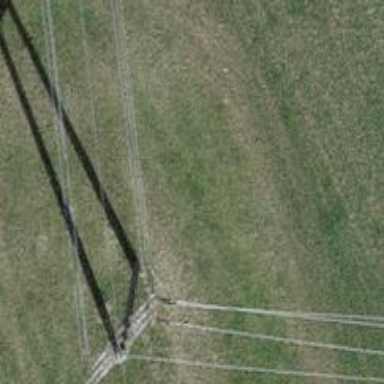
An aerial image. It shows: Power line is depicted.